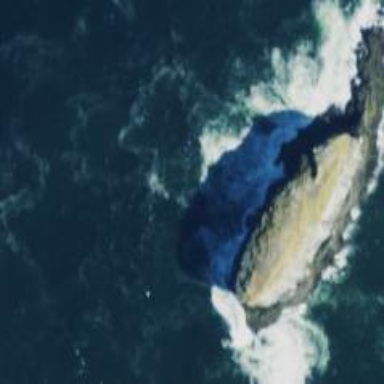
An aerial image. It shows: Islet located along the natural coastline.